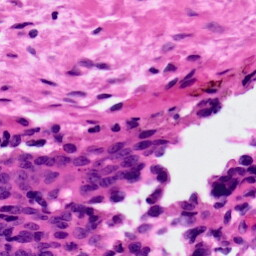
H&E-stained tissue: Ovarian